Current action and preconditions to check: trajectory_clear

Your task: For each precondition in the list above, predict whether it will hold at this action.

Consider the current scene as observed from the mobile robot's camera, and analyze the predicted future states of all dynamic agents (e.g., people, animals, vehicles, or any moving entities) within the NEXT SECOND.

IMPORTANT: Only answer "very likely" if you are absolutely certain—based on strong, clear evidence—that a dynamic agent will violate the precondition in the predicted future state. Do NOT answer "very likely" for unlikely, ambiguous, or low-probability risks.

Ask yourself for each precondition: Is there a high probability, with clear and convincing evidence, that the predicted future states of any dynamic agent will interfere with the predicted future state of the currently executing action within the NEXT SECOND, causing that precondition to fail?

Assess the risk level based on these predictions. Use "likely" or "very likely" if motions create a clear risk of interference.

Use "neutral" or "improbable" if agents are nearby but their predicted paths are clearly diverging or non-conflicting.

Failure Risk Categories: "very improbable", "improbable", "neutral", "likely", "very likely"

Answer Format: Output ONLY the probability_of_failure value from these categories: "very improbable", "improbable", "neutral", "likely", "very likely"

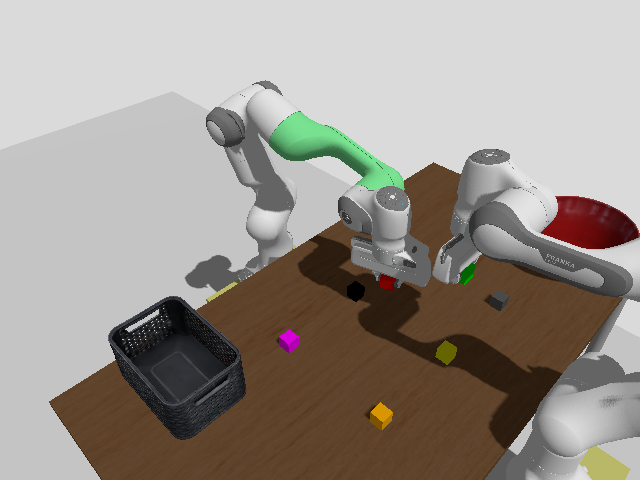

Answer: neutral